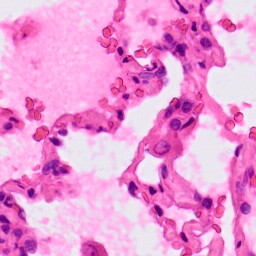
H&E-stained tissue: Lung